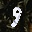
Label: 9